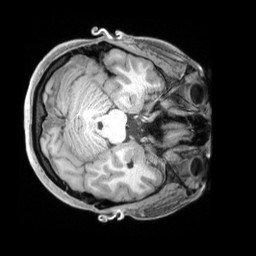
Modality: T1w
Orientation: axial
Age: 21
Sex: female
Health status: ill
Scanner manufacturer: siemens
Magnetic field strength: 3 T
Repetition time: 2.2 s
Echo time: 0.00218 s